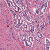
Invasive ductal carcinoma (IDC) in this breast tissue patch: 1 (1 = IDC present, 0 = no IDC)